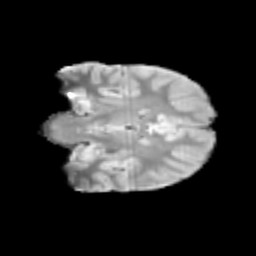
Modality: T2w
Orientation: coronal
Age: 11
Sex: male
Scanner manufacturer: siemens
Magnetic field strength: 3 T
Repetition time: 3.8 s
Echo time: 0.07 s